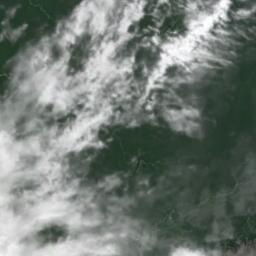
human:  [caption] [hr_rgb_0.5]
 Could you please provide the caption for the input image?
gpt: Large white clouds on green earth .

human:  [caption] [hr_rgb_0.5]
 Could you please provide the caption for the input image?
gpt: The white cloud is above green land .

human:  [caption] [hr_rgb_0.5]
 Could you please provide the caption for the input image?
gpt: A large cloud of white clouds floated above the hills .

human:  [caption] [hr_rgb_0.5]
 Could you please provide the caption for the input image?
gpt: The stratocumulus are located above the land covered by dense vegetation .

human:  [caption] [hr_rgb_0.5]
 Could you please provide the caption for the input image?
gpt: There are gauzy clouds over a green land .